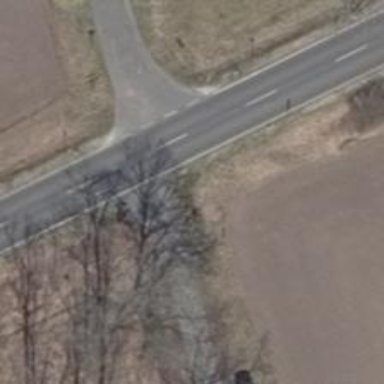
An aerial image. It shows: Unclassified road with asphalt surface.